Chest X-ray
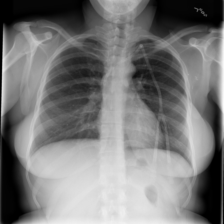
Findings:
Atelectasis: negative
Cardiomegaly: negative
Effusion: negative
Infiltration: negative
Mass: negative
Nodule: negative
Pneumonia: negative
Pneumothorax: negative
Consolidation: negative
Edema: negative
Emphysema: negative
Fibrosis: negative
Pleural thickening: negative
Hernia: negative